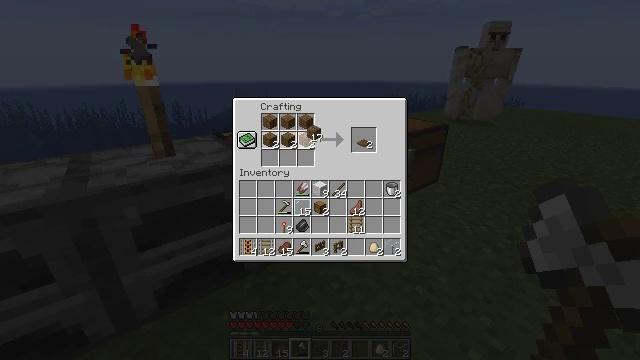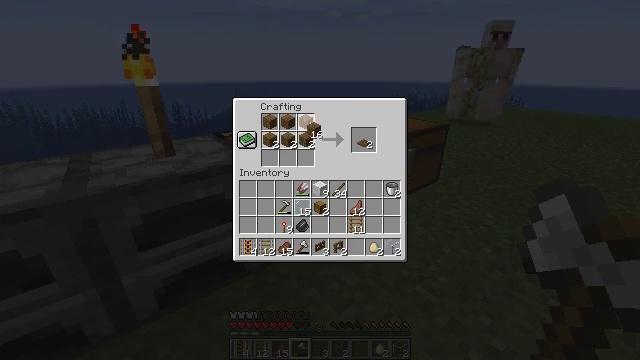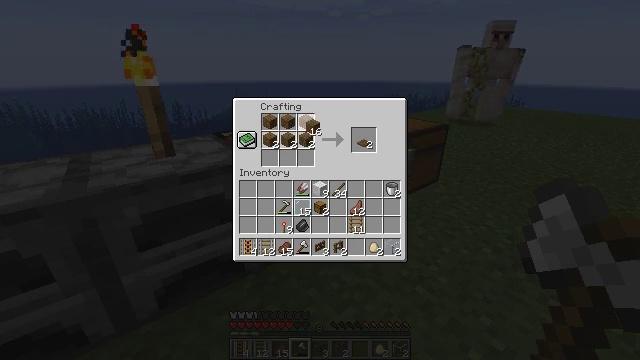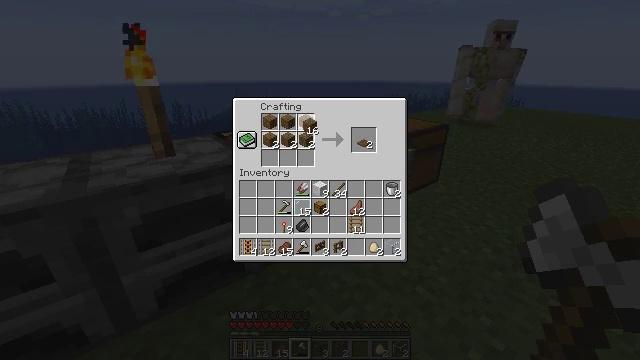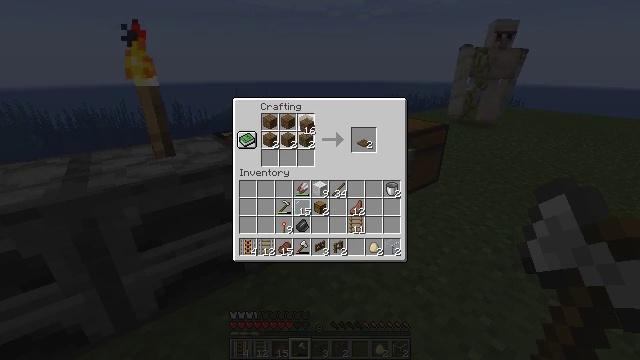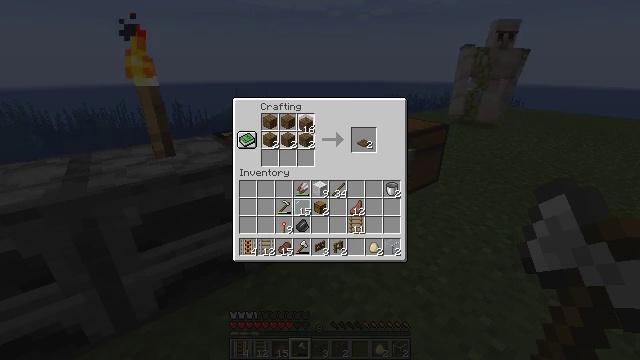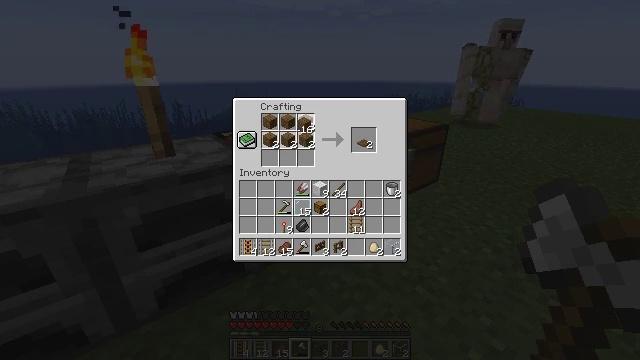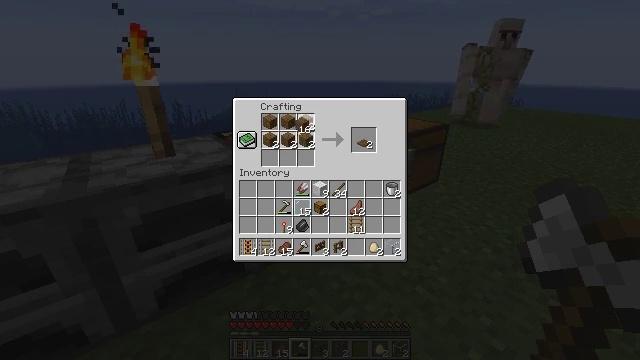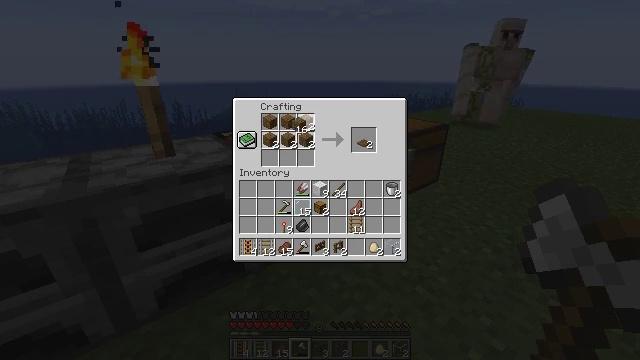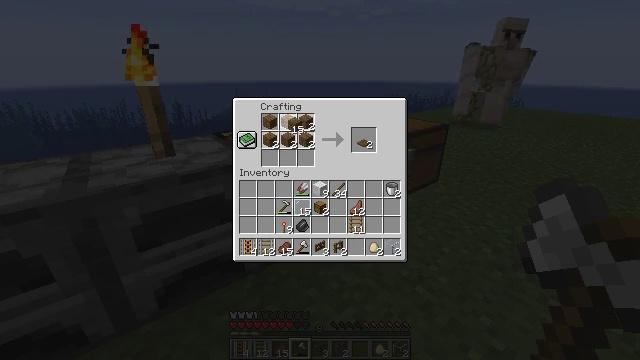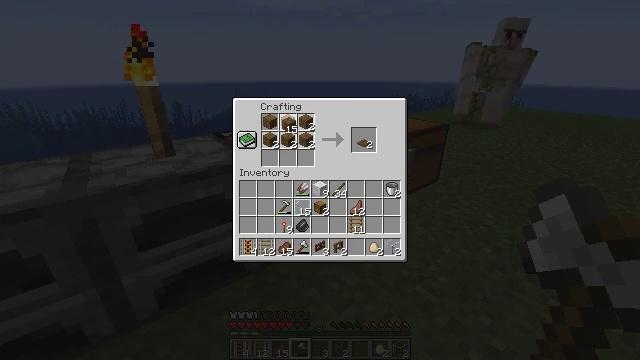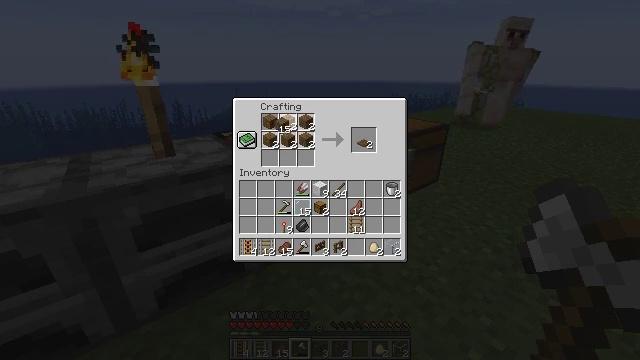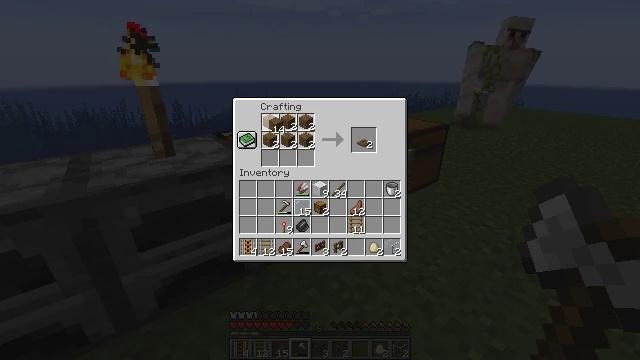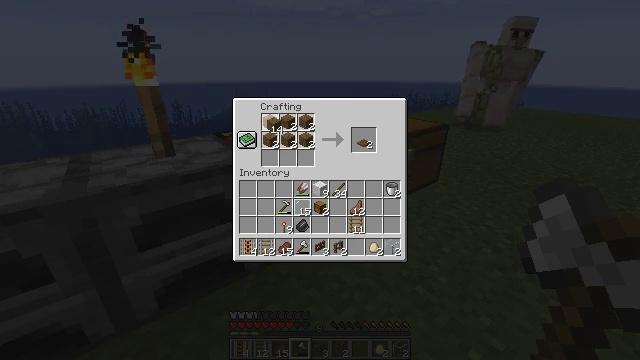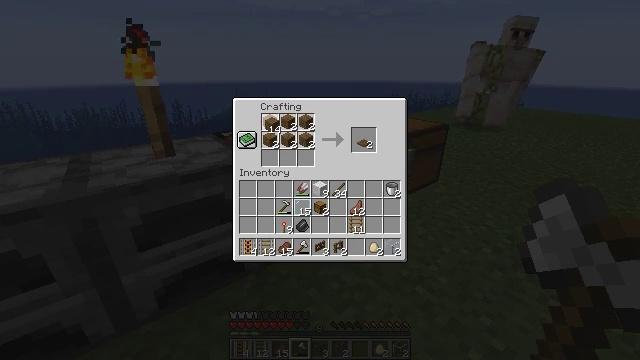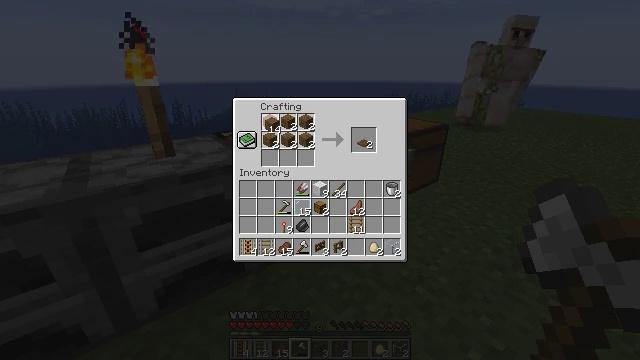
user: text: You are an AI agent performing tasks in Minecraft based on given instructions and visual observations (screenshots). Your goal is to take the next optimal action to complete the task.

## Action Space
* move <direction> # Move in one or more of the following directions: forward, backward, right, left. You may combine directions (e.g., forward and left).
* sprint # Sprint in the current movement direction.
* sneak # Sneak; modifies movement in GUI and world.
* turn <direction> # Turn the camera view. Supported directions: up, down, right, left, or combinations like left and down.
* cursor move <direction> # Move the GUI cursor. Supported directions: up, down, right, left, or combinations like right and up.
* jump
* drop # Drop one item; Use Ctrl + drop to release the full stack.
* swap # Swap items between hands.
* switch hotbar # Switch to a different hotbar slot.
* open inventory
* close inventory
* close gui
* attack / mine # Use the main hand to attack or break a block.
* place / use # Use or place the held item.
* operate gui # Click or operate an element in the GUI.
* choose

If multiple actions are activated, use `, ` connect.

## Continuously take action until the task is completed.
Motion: motion action
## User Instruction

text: Use the crafting grid to make a spruce sign.
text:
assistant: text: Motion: choose
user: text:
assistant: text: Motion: choose
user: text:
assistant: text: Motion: choose
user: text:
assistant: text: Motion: choose
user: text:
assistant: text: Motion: choose
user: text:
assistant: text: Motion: choose
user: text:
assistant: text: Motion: choose
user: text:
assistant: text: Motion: choose
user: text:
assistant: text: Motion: choose
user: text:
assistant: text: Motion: choose
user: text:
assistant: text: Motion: choose
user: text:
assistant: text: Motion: choose
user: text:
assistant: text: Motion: choose
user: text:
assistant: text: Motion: choose
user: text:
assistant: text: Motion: choose
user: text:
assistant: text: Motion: choose
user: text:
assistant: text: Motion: choose
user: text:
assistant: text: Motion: choose
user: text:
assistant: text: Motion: choose
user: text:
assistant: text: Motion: choose
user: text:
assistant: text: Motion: cursor move right and down
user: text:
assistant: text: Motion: cursor move right and down
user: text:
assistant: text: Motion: cursor move right
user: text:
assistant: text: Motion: cursor move down
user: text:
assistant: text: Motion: no_op
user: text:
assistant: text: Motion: no_op
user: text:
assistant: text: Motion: no_op
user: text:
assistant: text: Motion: no_op
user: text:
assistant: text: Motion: no_op
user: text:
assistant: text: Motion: no_op